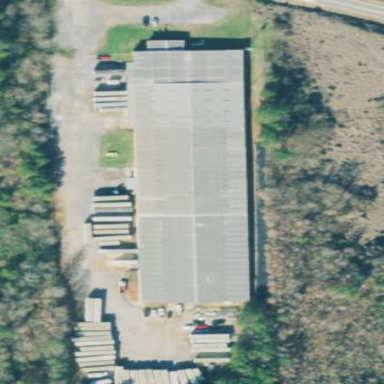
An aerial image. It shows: Warehouse building.